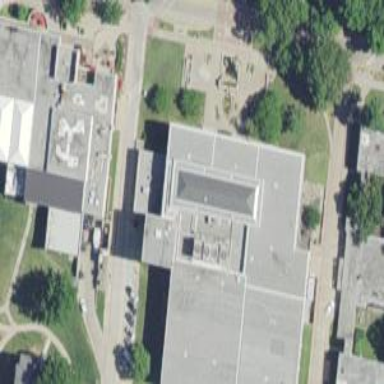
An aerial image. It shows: University library building.